Interaction volume radius: 10 \u00c5
Interaction volume height: 25 \u00c5
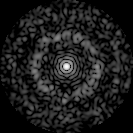
Disorder parameter: 0.8356